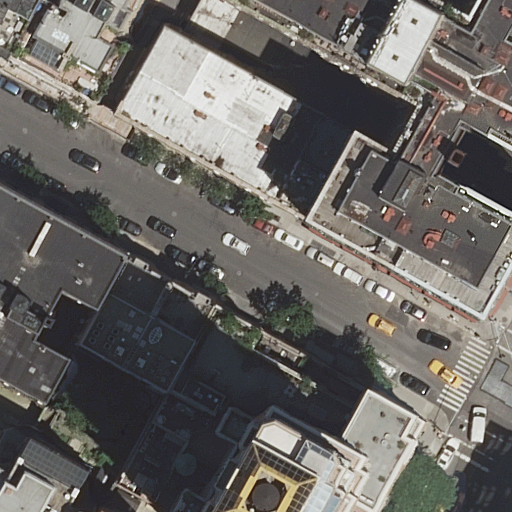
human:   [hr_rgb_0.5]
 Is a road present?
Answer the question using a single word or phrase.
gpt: yes

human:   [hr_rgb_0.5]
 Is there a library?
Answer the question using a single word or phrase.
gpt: yes

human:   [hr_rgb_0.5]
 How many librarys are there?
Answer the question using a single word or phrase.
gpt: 1

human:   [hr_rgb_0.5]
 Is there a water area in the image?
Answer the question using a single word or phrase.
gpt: no

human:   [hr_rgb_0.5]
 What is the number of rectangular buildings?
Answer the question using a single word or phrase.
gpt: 7

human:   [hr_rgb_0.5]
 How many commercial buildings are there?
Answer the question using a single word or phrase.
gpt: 0

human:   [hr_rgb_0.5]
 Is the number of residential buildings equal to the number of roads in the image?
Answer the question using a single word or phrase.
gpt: no

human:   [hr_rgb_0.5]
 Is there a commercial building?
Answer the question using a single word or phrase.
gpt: no

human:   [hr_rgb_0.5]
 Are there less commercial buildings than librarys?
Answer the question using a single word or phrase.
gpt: yes

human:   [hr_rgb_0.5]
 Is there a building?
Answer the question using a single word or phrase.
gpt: yes

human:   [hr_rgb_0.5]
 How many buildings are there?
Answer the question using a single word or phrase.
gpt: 9

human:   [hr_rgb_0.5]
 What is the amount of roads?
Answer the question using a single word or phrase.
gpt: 2

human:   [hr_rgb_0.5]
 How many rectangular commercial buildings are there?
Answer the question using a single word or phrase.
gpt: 0

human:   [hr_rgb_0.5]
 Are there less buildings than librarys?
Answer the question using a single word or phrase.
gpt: no

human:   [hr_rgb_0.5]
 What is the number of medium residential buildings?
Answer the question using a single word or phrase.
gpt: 6

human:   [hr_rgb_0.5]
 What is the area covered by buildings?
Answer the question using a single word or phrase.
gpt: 2661m2

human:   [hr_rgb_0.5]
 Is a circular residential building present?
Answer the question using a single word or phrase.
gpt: no

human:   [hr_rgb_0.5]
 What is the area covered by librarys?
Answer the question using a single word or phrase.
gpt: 5m2

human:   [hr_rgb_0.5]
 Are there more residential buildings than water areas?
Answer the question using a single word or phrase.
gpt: yes

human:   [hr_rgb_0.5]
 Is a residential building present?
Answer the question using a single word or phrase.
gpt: yes

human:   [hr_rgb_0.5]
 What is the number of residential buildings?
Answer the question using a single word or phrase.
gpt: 9

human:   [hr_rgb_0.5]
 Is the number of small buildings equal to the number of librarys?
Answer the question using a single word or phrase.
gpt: yes

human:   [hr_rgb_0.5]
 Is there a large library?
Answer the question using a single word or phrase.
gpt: no

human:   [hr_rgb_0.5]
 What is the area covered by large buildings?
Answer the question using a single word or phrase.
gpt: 1411m2

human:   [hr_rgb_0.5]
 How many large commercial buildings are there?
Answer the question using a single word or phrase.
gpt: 0

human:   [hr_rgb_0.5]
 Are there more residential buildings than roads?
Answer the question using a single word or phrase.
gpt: yes

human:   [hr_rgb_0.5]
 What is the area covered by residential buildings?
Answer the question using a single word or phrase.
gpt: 2661m2

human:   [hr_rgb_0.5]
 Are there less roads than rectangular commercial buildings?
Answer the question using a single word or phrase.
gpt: no

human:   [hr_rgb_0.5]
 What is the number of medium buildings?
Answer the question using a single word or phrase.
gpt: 6

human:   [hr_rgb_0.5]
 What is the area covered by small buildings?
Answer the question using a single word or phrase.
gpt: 5m2

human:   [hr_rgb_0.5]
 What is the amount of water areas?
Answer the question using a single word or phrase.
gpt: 0

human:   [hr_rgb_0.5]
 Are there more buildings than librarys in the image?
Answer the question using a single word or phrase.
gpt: yes

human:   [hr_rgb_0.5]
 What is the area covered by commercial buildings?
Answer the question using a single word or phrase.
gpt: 0m2

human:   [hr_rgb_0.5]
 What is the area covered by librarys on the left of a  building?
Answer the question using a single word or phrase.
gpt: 5m2

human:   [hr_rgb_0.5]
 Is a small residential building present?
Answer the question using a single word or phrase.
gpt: yes

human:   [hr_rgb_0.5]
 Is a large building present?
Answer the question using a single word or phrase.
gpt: yes

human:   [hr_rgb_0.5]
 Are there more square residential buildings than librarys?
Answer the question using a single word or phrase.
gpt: no

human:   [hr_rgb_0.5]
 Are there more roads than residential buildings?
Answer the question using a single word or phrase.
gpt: no

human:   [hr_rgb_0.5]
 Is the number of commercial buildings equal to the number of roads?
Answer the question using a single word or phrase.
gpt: no

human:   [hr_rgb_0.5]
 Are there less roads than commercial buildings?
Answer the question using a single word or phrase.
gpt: no

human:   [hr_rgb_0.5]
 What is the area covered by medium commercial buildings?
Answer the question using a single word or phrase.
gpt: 0m2

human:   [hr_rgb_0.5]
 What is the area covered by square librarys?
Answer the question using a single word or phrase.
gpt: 0m2

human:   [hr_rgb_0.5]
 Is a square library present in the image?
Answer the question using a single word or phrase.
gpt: no

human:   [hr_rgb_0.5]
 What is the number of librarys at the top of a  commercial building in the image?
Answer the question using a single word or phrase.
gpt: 0

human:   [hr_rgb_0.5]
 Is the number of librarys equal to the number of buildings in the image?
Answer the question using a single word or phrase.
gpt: no

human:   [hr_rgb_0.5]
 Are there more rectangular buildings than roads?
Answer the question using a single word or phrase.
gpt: yes

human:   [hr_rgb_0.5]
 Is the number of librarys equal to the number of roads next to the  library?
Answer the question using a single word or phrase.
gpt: no

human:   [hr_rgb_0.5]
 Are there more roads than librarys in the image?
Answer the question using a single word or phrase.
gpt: yes

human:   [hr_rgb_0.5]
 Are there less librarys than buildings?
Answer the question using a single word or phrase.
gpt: yes

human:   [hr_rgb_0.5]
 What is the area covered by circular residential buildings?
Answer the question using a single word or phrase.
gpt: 0m2

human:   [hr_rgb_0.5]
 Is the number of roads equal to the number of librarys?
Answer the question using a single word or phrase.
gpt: no

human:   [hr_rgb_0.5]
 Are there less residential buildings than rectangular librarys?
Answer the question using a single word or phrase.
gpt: no

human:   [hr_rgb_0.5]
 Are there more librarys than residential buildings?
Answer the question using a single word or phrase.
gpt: no

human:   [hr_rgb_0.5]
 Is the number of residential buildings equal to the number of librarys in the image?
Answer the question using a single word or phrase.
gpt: no

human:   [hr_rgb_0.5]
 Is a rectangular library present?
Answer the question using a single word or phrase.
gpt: yes

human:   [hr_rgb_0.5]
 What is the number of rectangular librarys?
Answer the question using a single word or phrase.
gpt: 1

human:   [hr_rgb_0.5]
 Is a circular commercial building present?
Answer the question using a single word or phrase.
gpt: no

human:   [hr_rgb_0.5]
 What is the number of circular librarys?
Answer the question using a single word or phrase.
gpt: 0

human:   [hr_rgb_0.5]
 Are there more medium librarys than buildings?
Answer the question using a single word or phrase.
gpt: no

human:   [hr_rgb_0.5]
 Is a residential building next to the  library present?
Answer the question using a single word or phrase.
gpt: yes

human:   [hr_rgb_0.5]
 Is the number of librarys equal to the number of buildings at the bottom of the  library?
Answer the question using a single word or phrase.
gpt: yes

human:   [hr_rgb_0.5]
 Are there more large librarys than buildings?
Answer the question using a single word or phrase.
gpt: no

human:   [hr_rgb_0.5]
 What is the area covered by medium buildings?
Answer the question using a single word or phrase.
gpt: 1244m2

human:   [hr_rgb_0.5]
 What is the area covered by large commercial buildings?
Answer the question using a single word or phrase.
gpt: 0m2